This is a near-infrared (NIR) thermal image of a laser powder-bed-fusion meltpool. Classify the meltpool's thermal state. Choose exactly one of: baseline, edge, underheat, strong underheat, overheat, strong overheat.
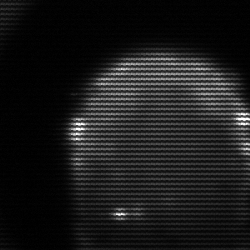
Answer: edge